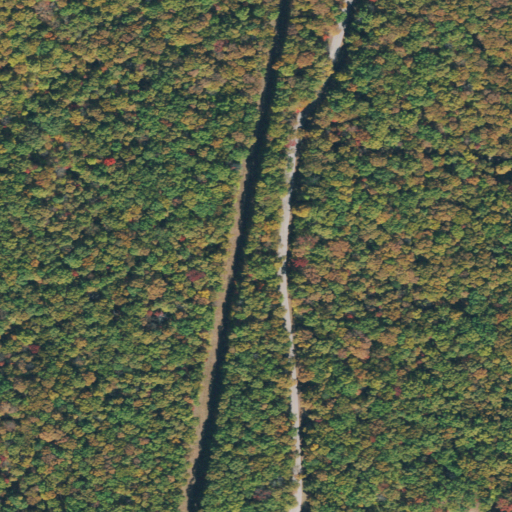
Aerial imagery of ridge(s) in Tennessee named Caldwell Ridge containing deciduous forest and open development